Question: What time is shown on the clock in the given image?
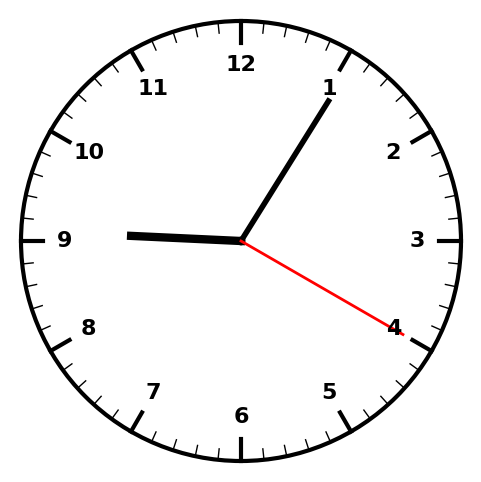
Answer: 09:05:20